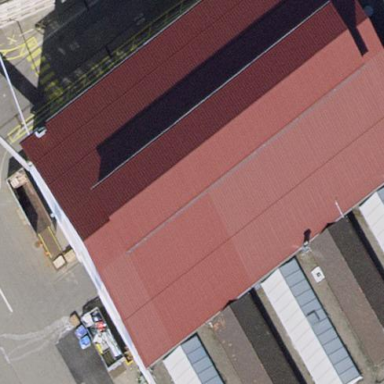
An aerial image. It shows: Industrial building with gabled roof colored in Indian red.